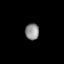
Tissue: lung
Cell type: T cells
Senescence score: 0.2252
Nuclear area (px): 217
Mean DAPI intensity: 146.382